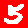
Digit: 5